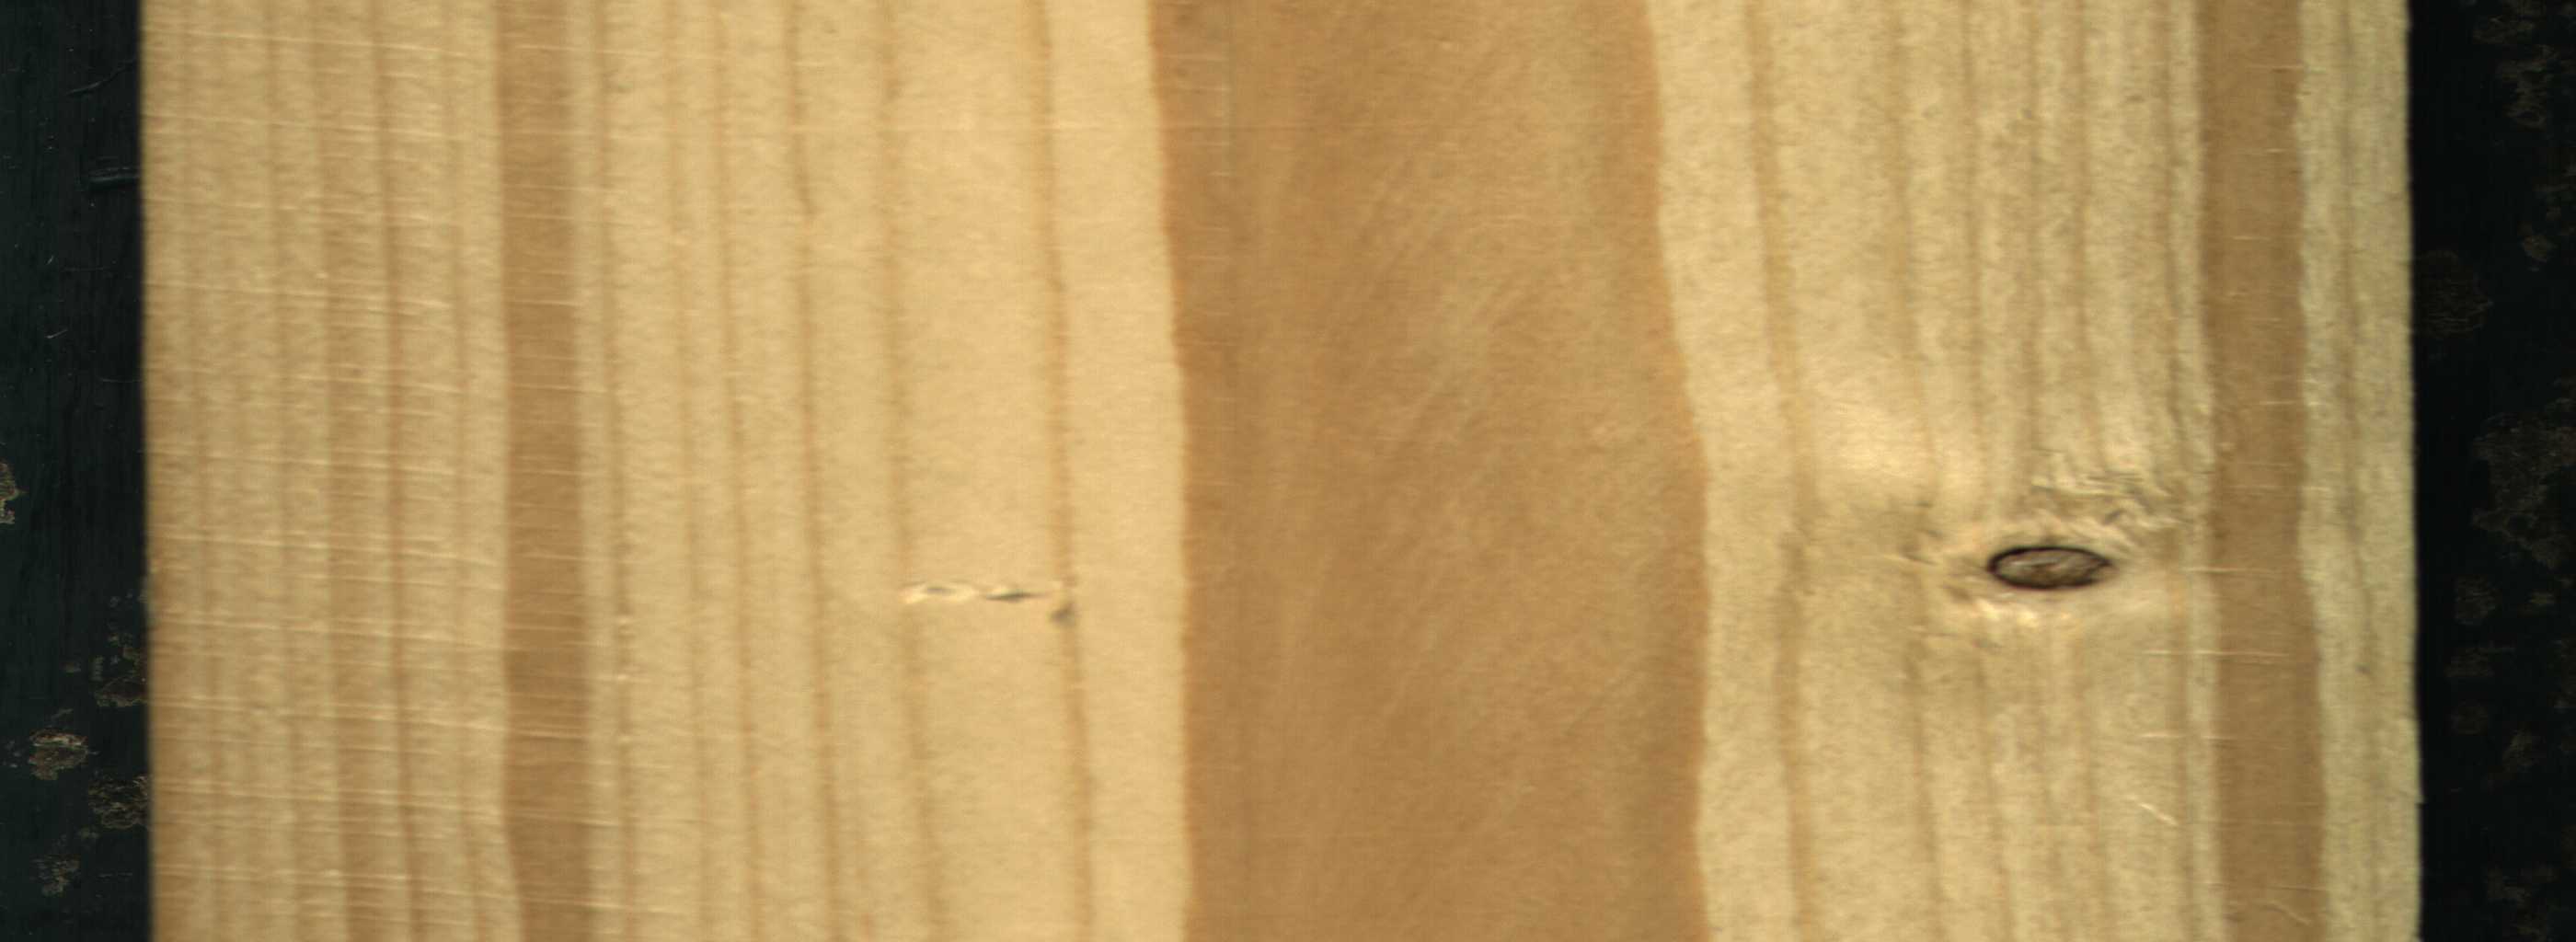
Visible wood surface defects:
Quartzity
Dead_Knot